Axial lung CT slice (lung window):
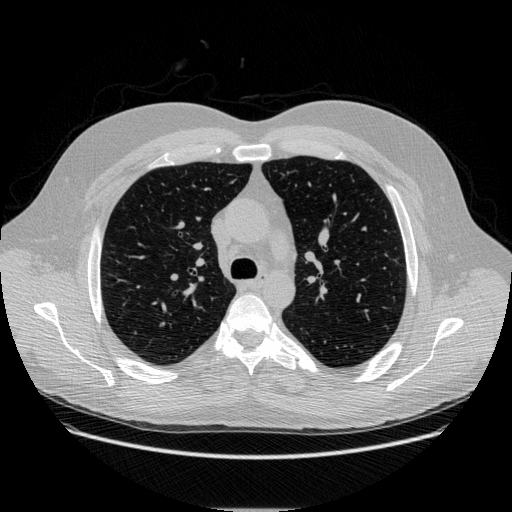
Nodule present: no